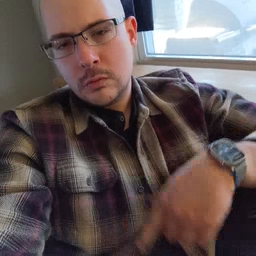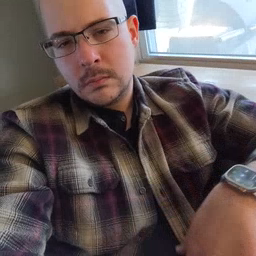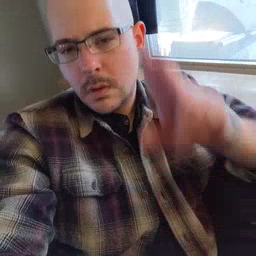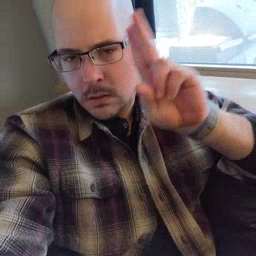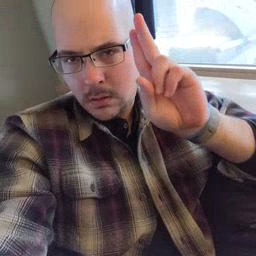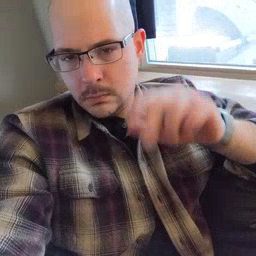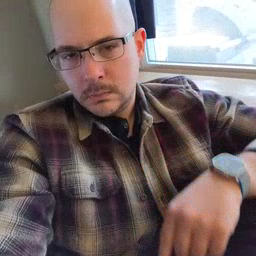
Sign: uncle